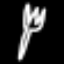
Label: fork